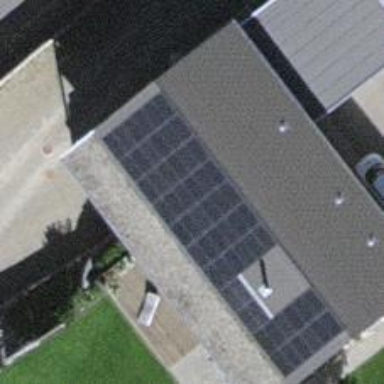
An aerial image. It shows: Solar power generator with photovoltaic panels.